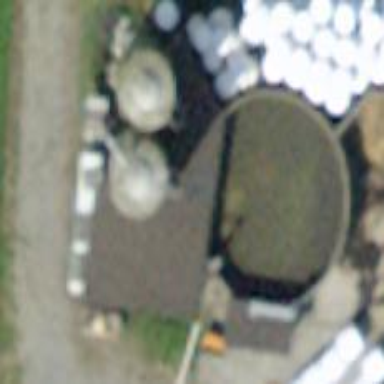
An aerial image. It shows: Silo.